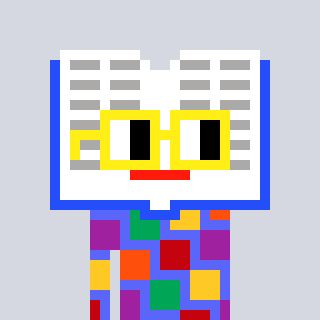
a pixel art character with square yellow glasses, a dictionary-shaped head and a purple-colored body on a cool background